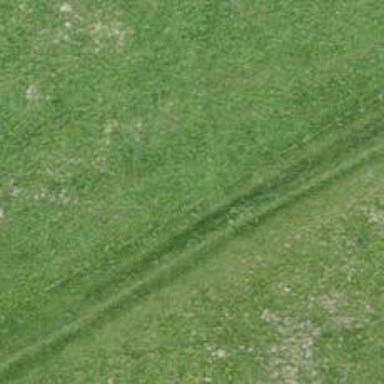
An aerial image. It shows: Path covered in grass.